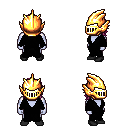
a pixel art fantasy rpg character, male body template, dark elf, purple skin, black robe, teal pants, pink long bangs hairstyle, gold helm, black shoes, four views (front, back, left, right), 2x2 character sprite sheet, small pixel art, hard edges, no anti-aliasing